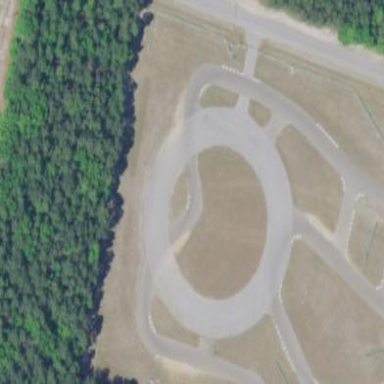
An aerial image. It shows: Raceway for motor sports.